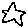
Label: star